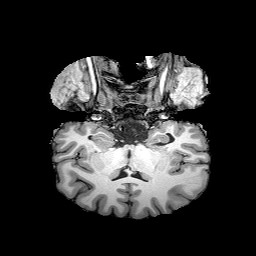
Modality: T1w
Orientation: sagittal
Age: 25
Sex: female
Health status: healthy